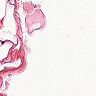
Metastatic tissue present: no